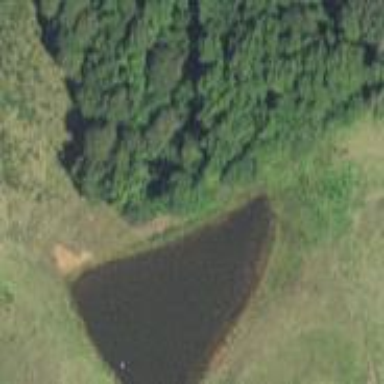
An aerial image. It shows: Peaceful pond surrounded by nature.